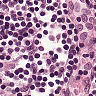
Metastatic tissue present: no